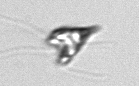
Label: Pyramimonas_longicauda